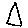
Label: triangle